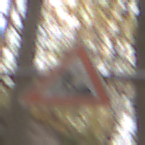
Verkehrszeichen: Arbeitsstelle
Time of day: MorningAfternoon
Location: Outdoor (Nature)
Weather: Overcast
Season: Autumn
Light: Natural